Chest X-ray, PA view. Patient: 70 years old, sex M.
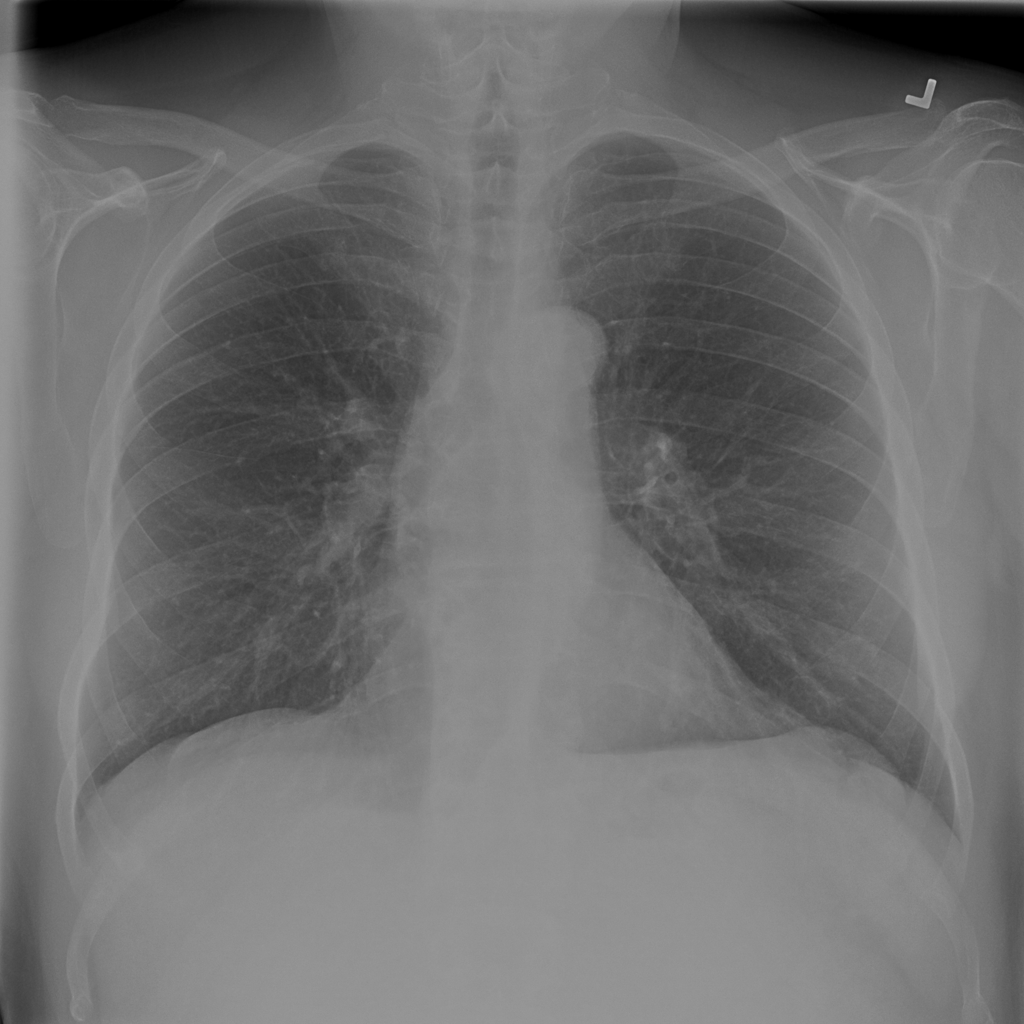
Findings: No Finding